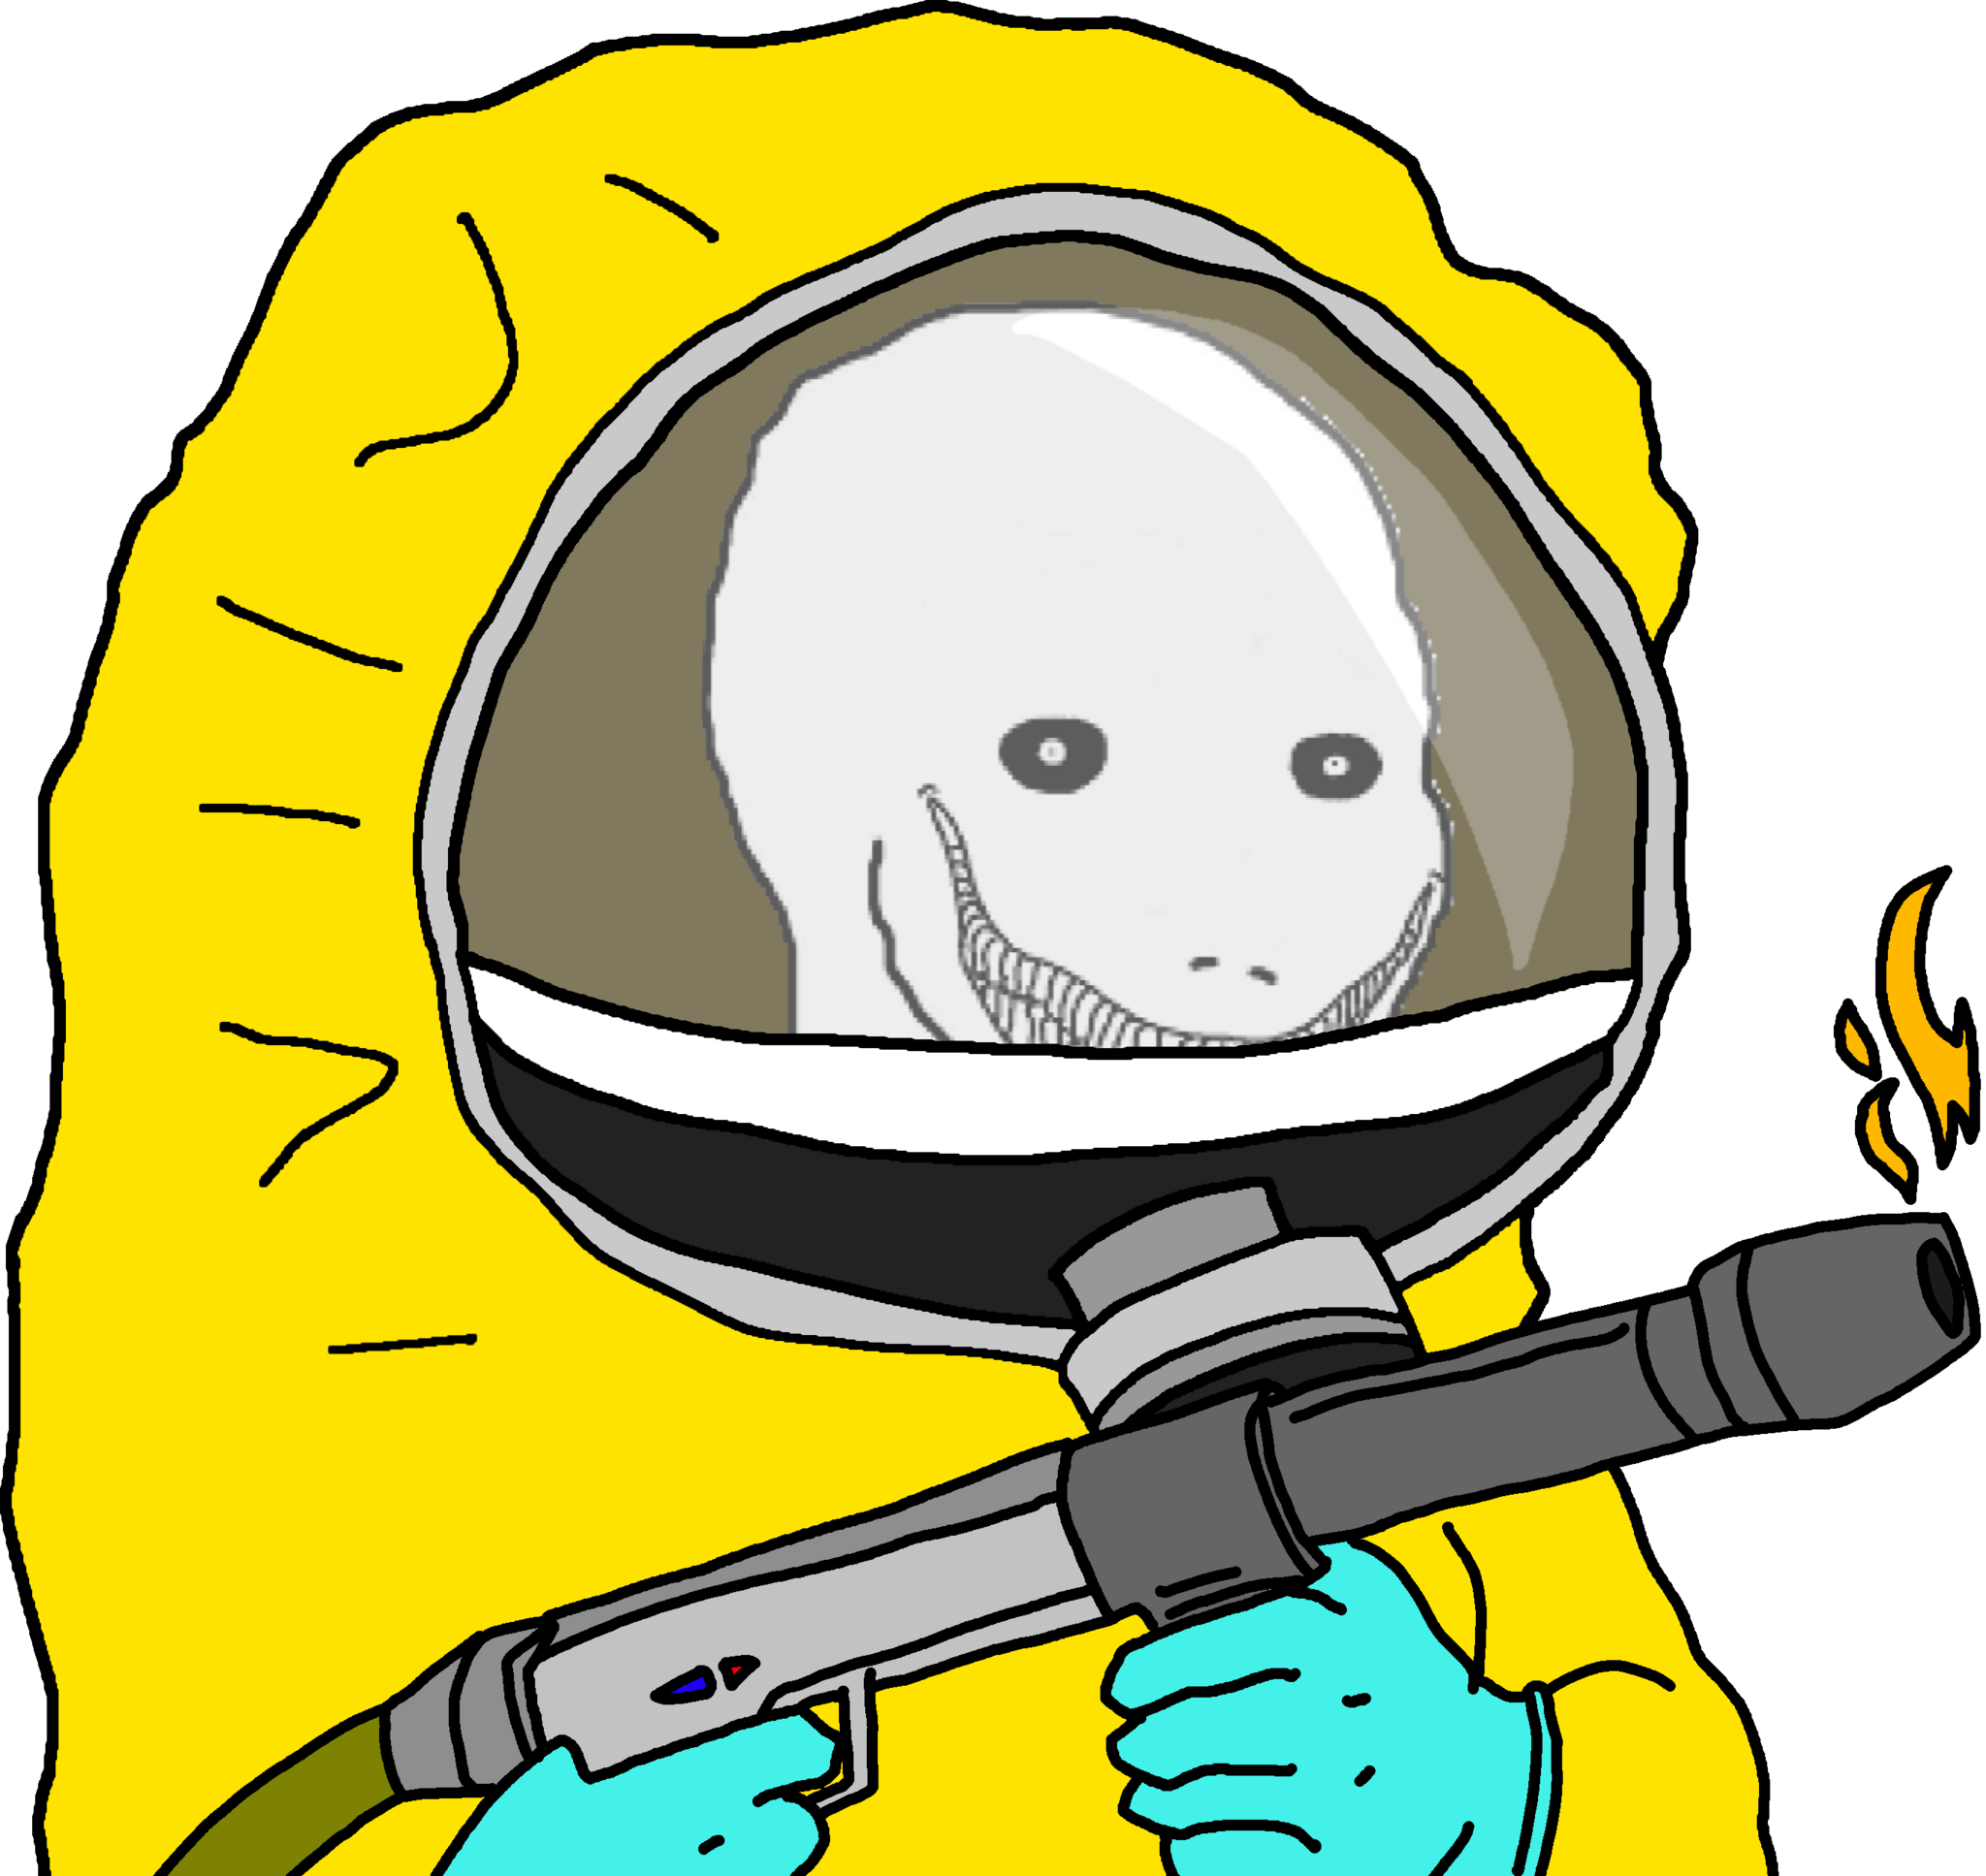
Label: 5_Oomer